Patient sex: M
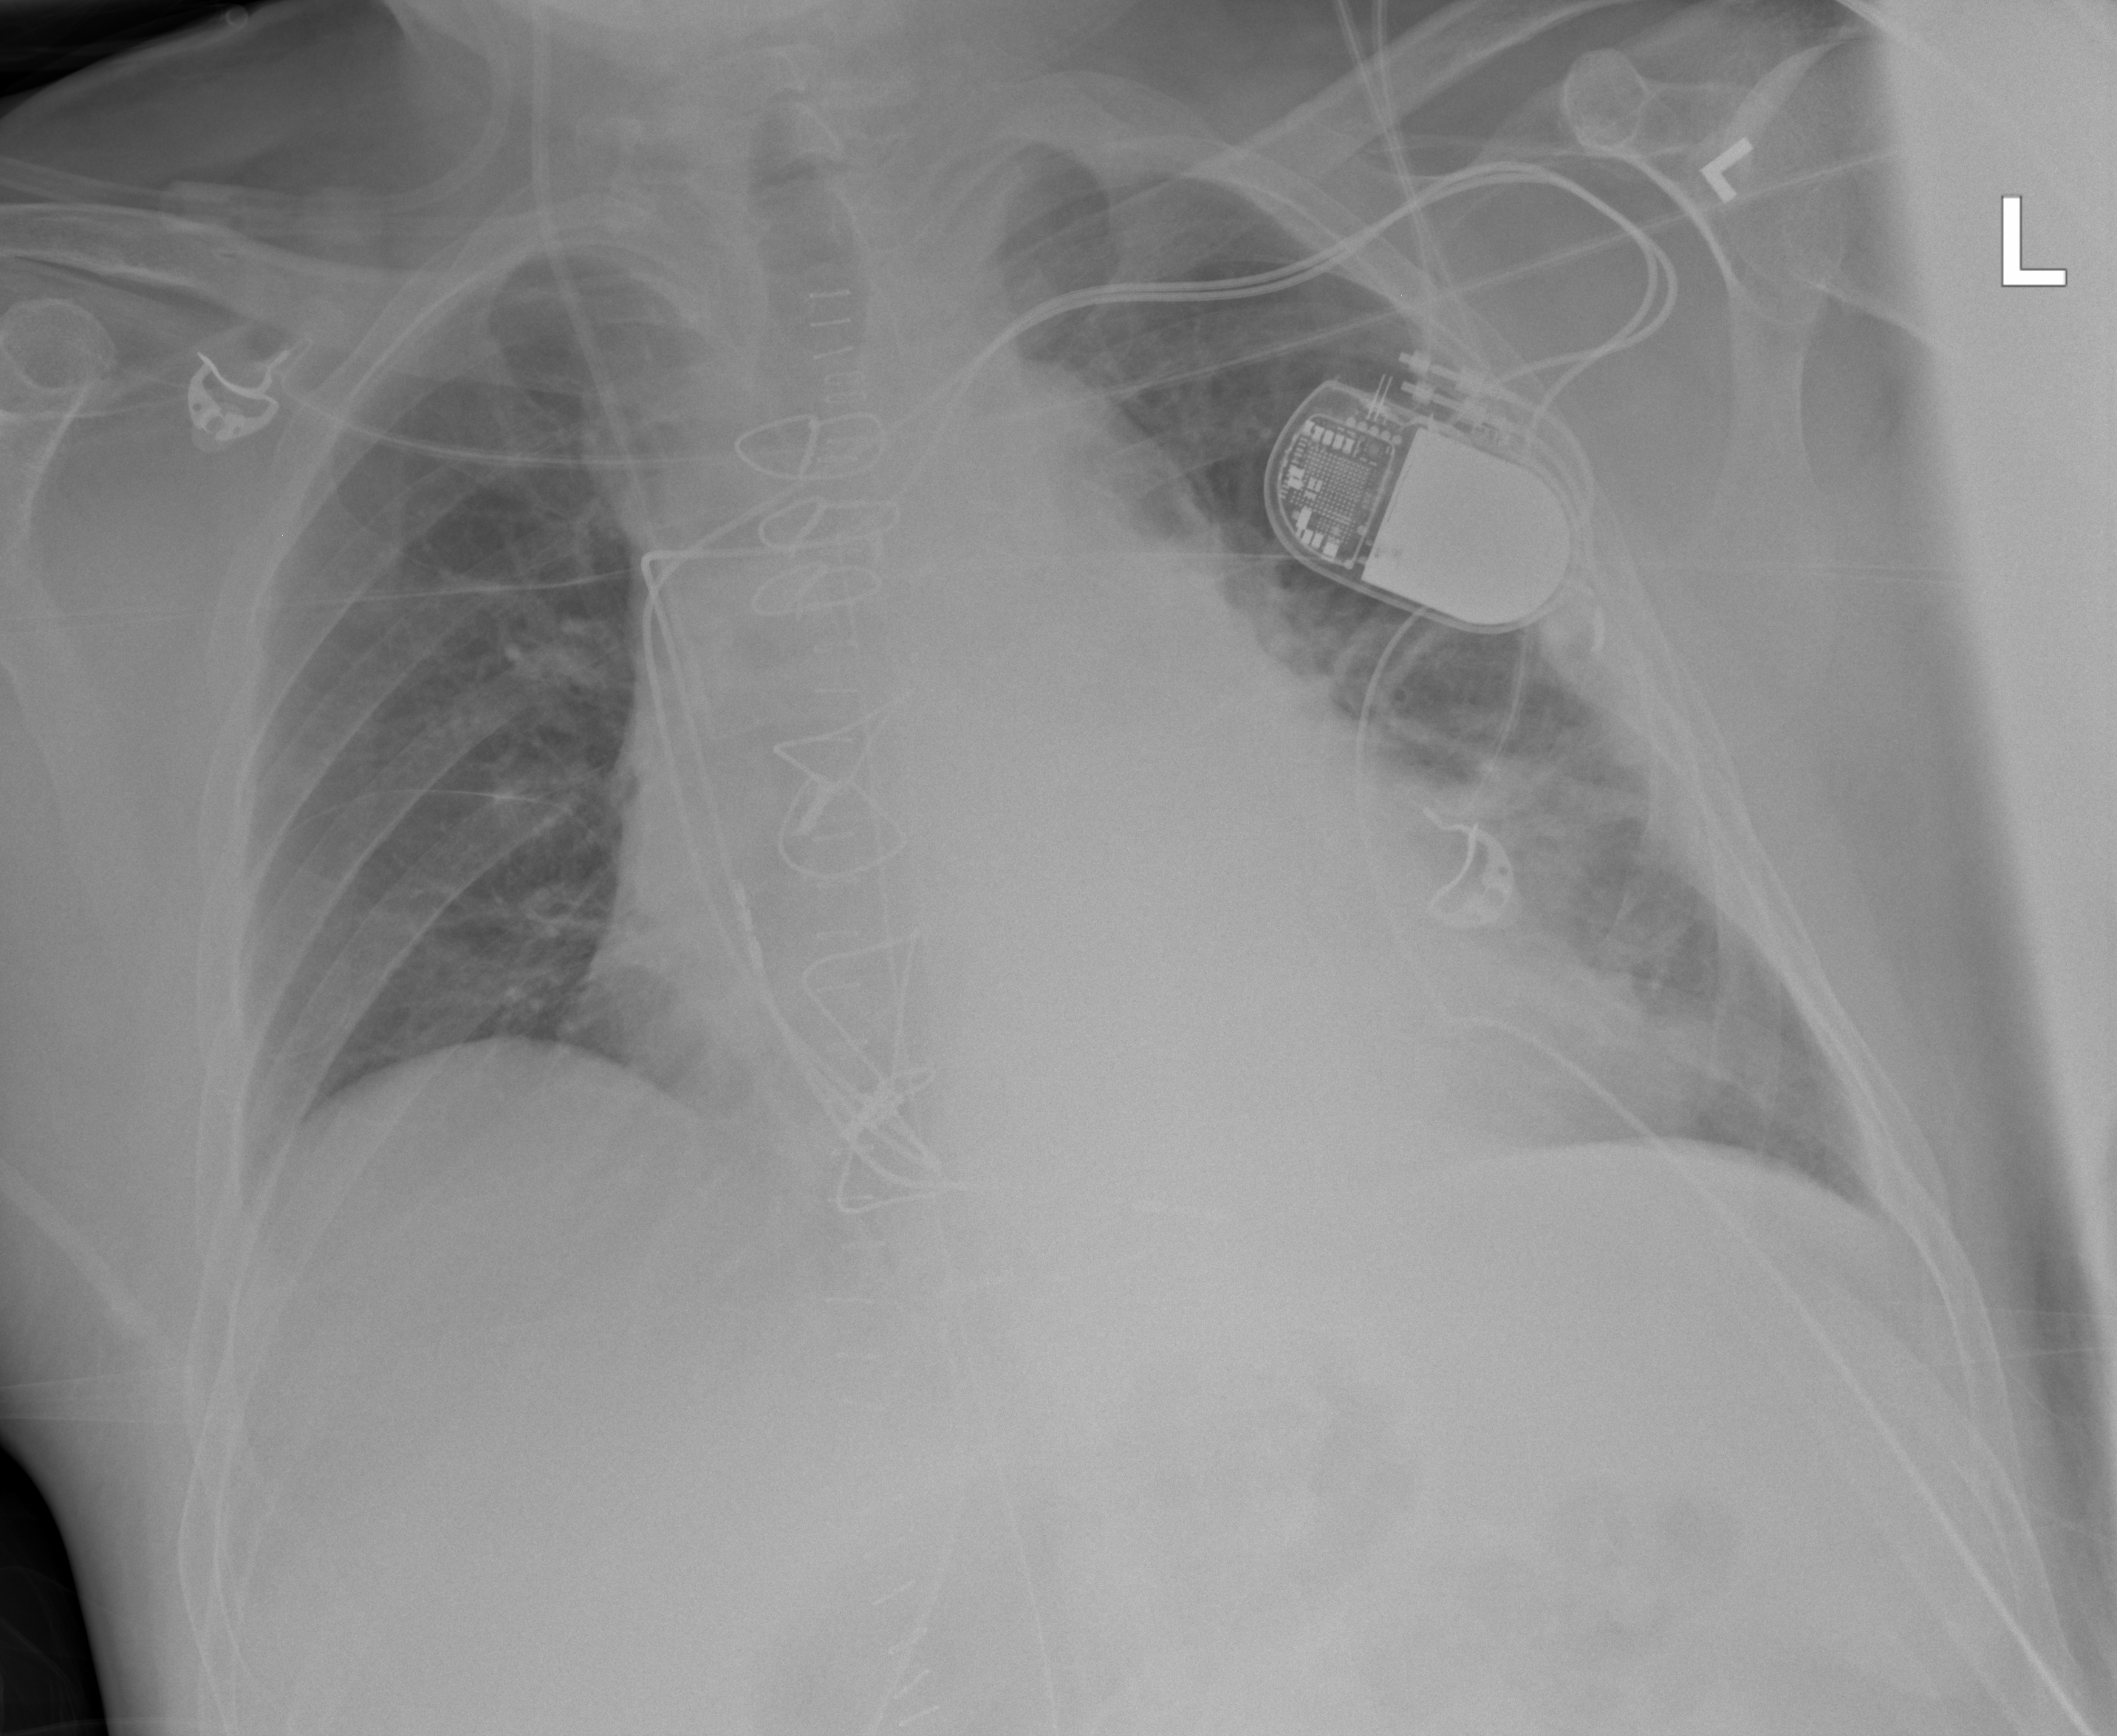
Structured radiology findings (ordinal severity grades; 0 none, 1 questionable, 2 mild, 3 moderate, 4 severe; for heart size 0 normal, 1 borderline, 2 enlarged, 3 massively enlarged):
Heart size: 1
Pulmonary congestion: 0
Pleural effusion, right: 0
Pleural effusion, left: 0
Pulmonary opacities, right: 0
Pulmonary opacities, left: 2
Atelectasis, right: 0
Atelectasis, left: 3